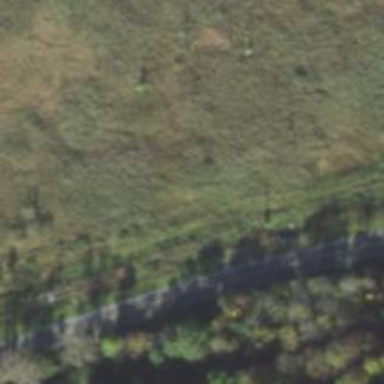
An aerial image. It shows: Abandoned railway.